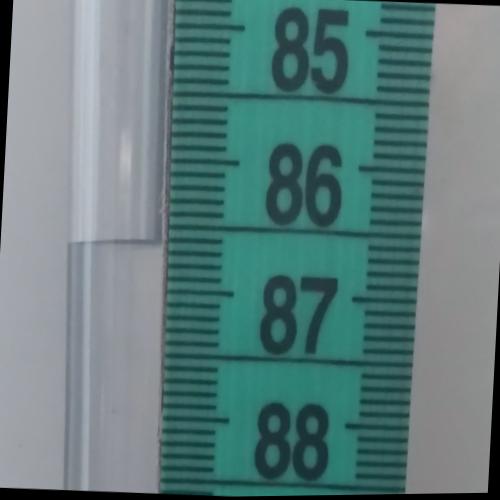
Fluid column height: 86.6 cm